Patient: sex F, age 61
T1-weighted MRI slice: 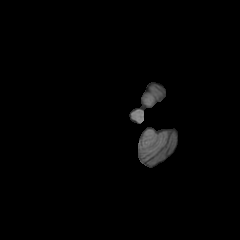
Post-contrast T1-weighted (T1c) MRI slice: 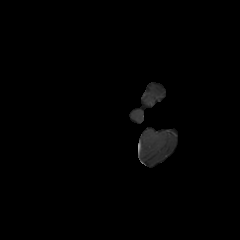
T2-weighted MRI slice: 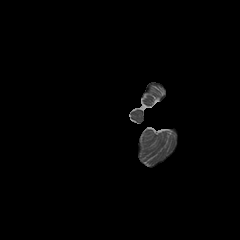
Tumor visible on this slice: no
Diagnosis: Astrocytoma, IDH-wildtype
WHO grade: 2